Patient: sex F, age 51
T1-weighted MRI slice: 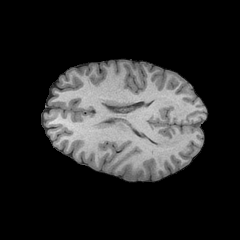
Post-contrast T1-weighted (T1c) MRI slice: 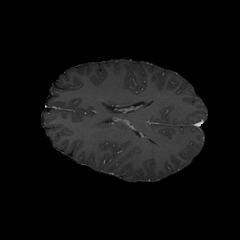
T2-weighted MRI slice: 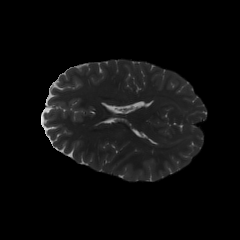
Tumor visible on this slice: yes
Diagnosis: Astrocytoma, IDH-wildtype
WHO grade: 3